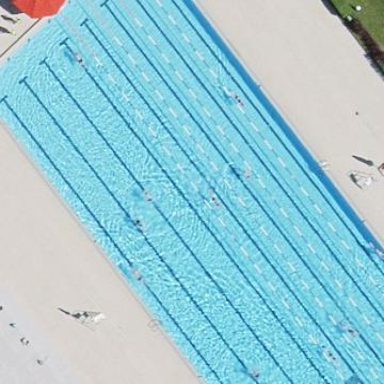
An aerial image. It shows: Outdoor swimming pool for leisure and sport activities.